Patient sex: M
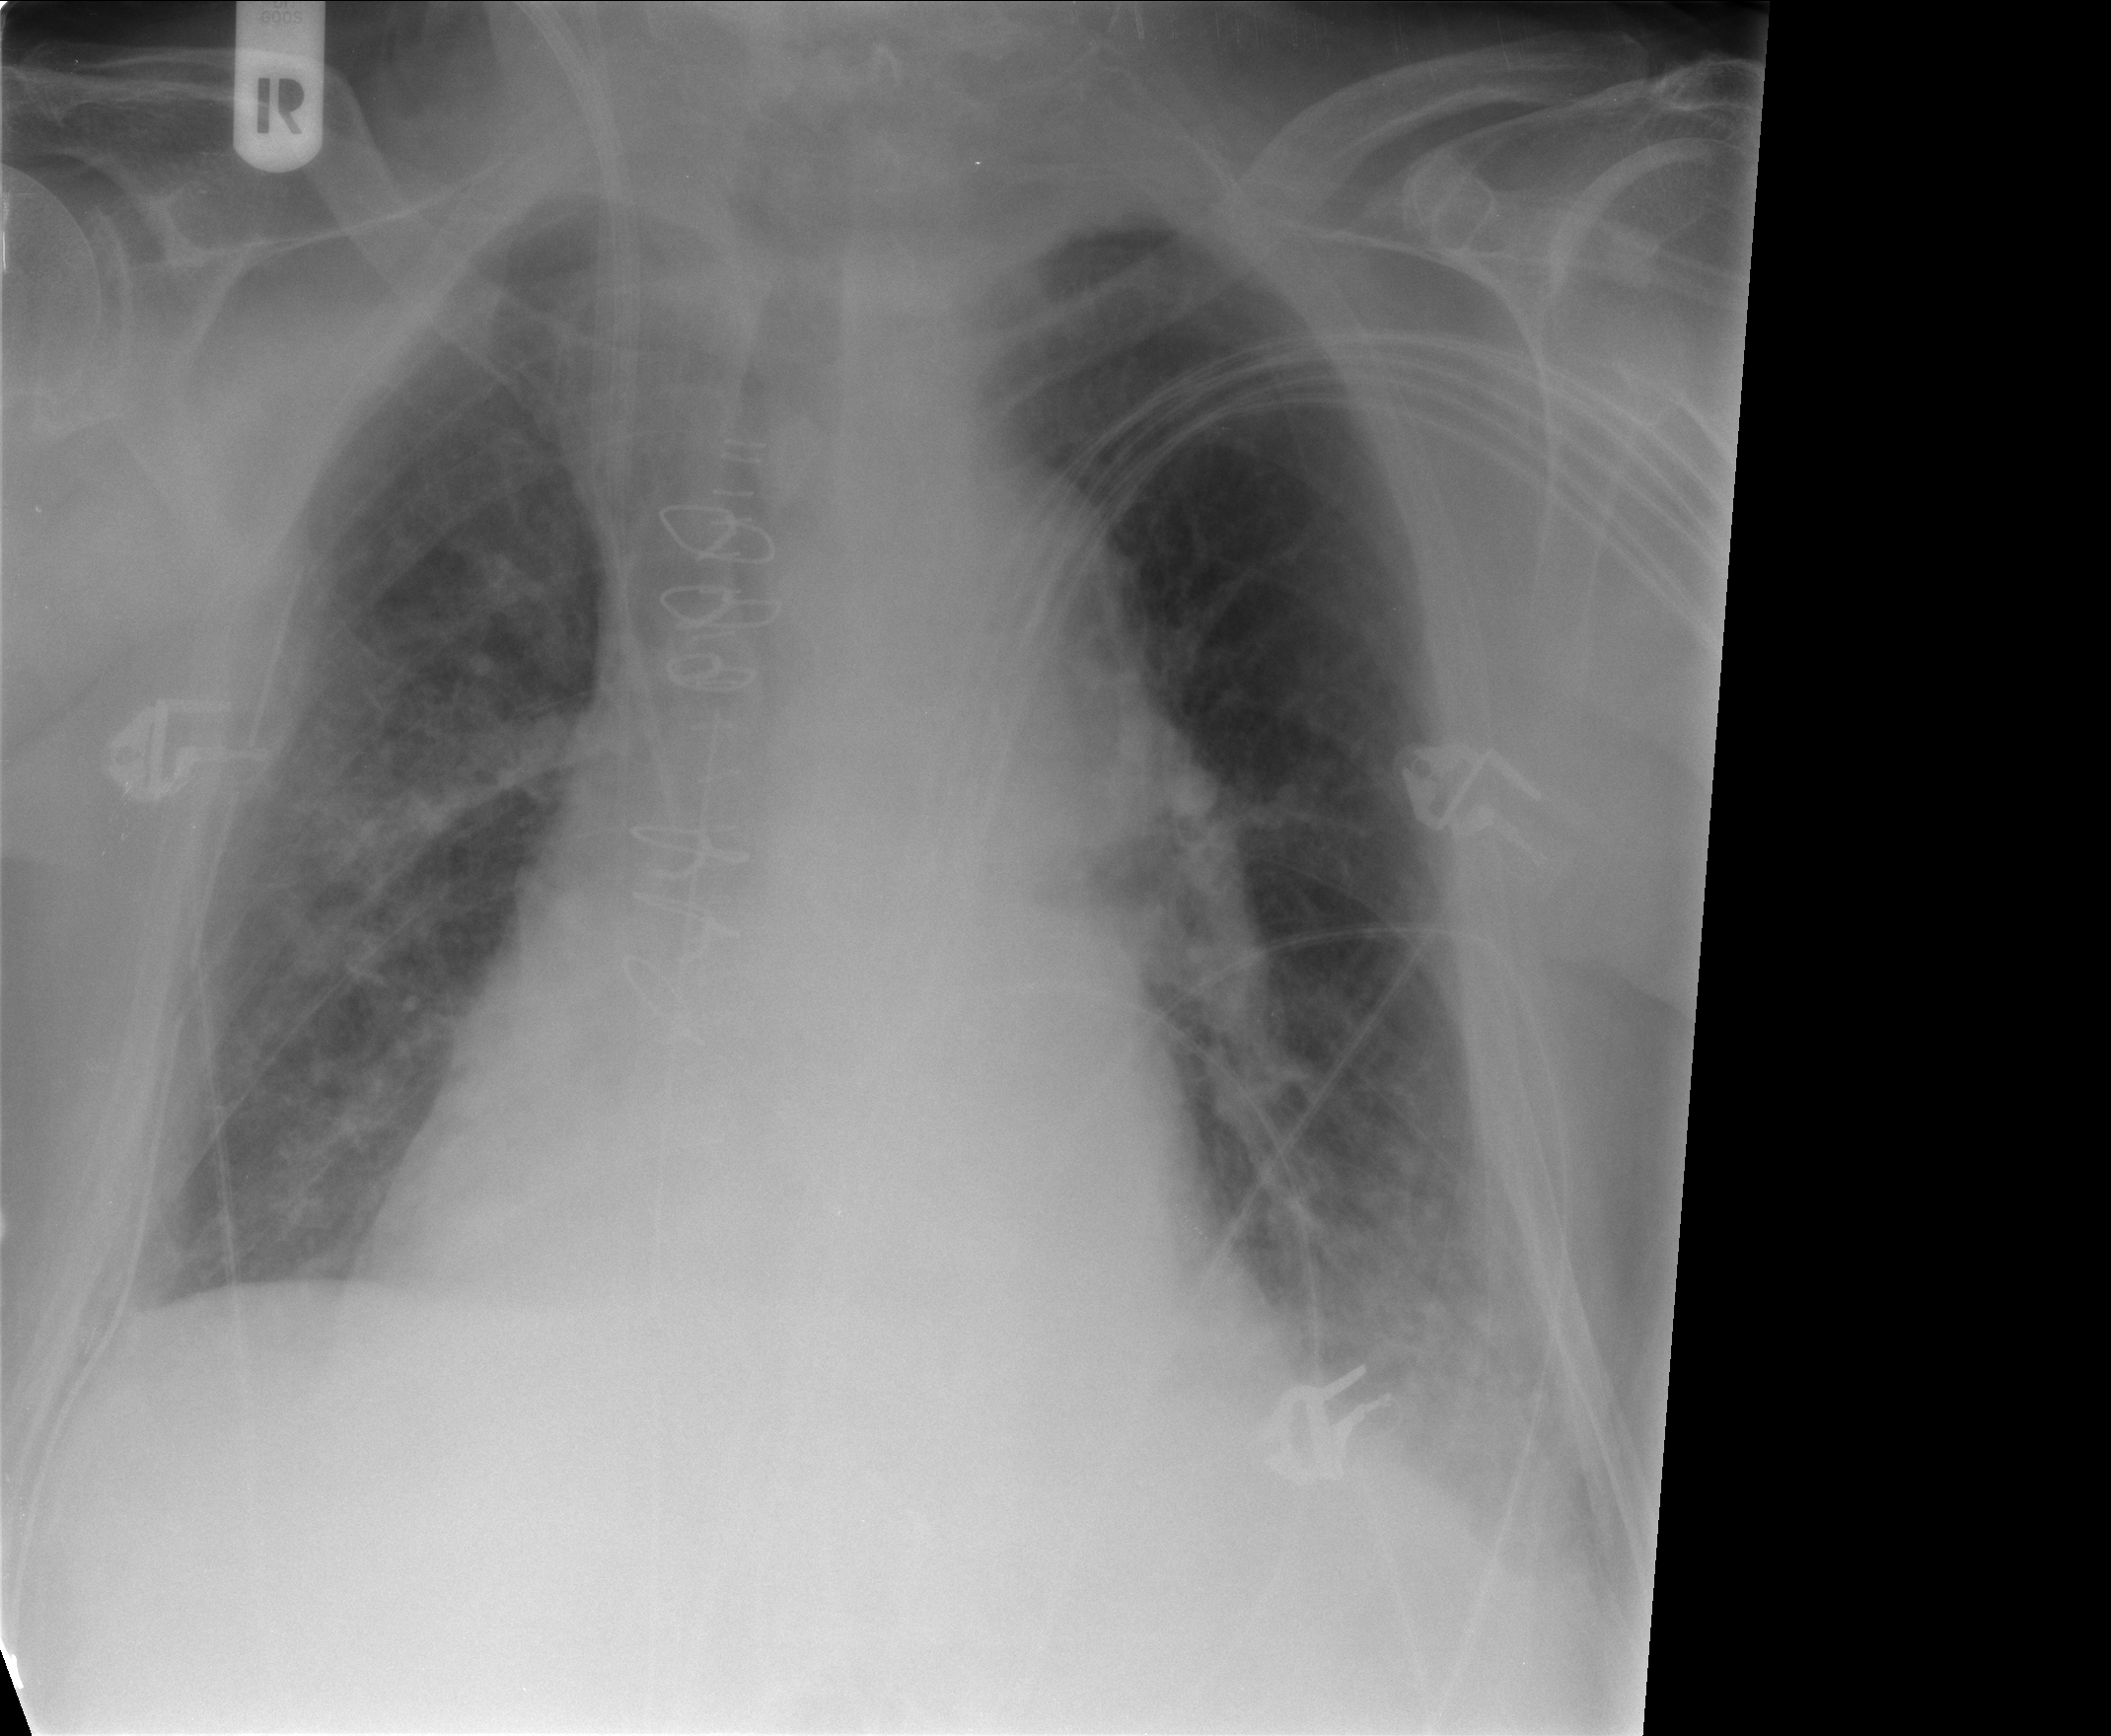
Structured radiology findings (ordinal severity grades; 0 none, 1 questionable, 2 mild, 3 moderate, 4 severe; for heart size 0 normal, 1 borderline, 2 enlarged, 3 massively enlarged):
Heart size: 2
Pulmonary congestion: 0
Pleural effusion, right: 1
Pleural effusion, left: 2
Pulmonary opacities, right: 1
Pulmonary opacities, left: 1
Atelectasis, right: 2
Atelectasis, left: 2